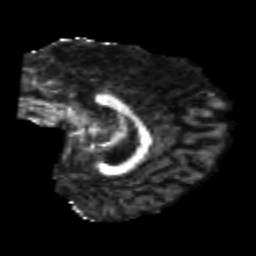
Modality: FA
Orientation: sagittal
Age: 25
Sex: female
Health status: healthy
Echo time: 0.074 s